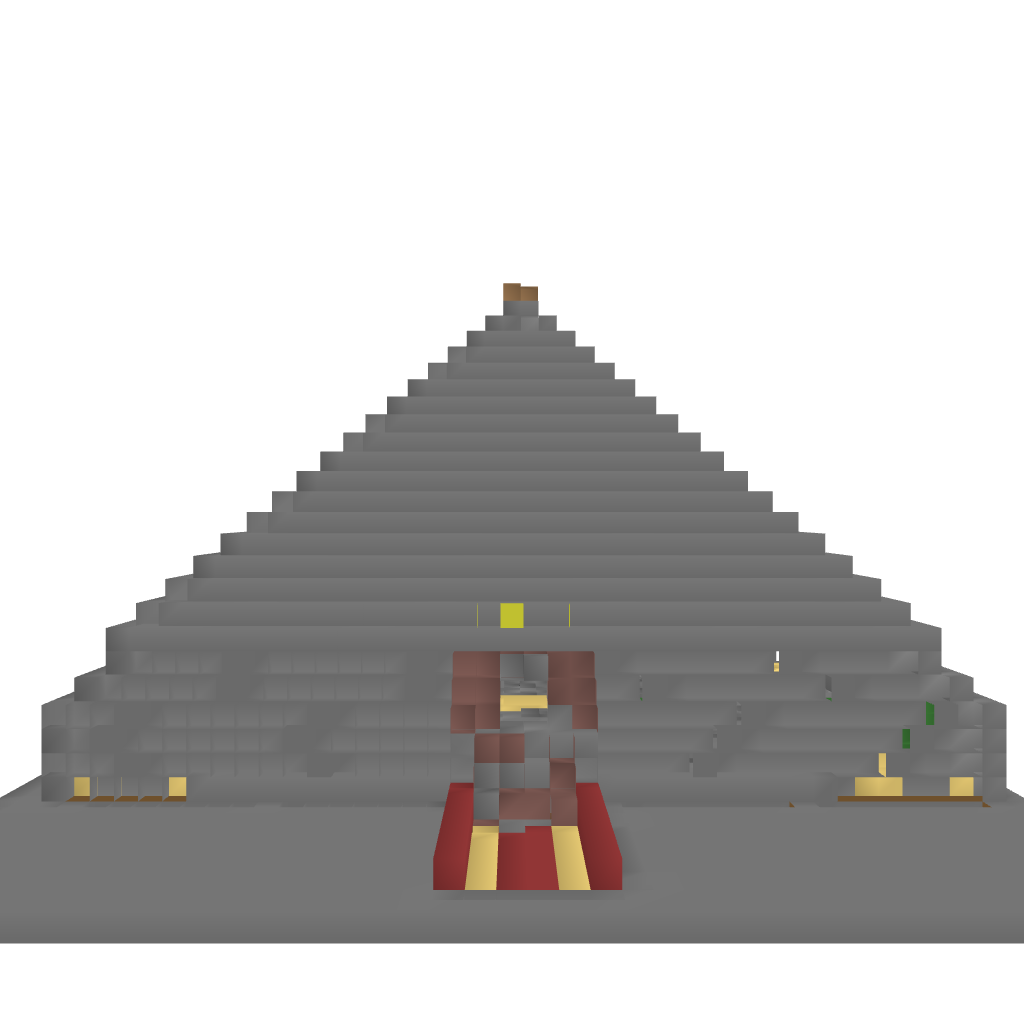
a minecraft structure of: The Hostile Mob Temple bad low quality